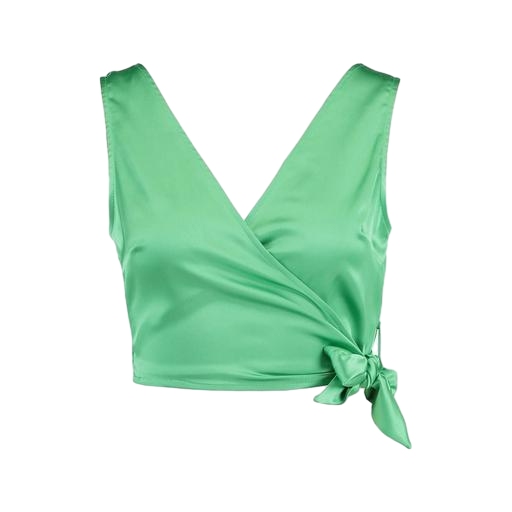
green crop top, green faux-wrap top, green tank top, white background